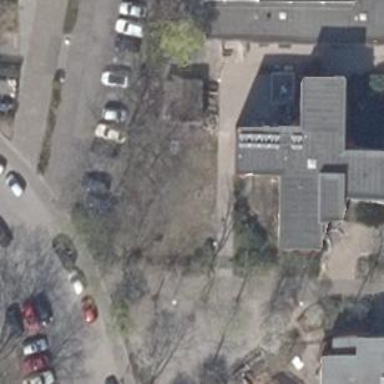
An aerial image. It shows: School building with flat roof.